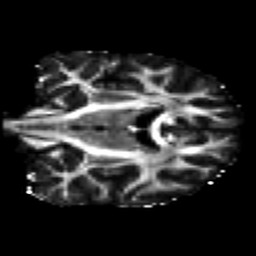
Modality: FA
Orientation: coronal
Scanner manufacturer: ge
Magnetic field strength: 3 T
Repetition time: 7.98 s
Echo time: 0.0701 s